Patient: sex M, age 76
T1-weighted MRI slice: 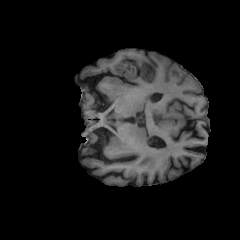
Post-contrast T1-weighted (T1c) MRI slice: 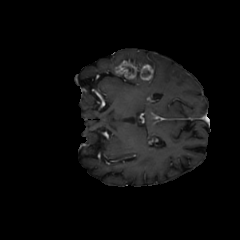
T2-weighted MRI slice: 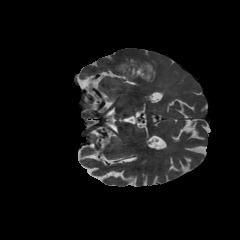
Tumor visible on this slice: yes
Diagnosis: Glioblastoma, IDH-wildtype
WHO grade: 4